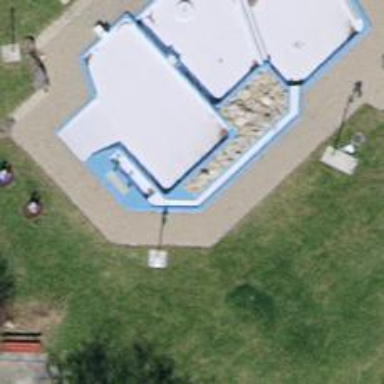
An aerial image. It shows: Playground featuring water elements.